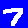
Digit: 7